Question: I'm attempting to log in to Github using the PyCharm IDE.
It keeps saying that I cannot log in with the credentials that I gave it. I made sure my login credentials were correct by logging in on the github.com site. I also made sure capos lock wasn't on. I swear I'm not crazy and am putting in the right credentials.
Any idea what the problem could be?

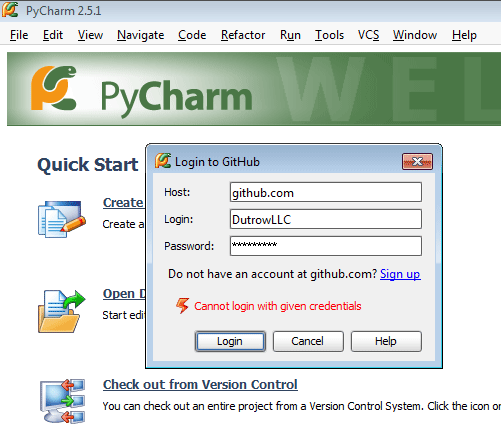
Answer: GitHub has <URL>.
You can track the progress of <URL>.